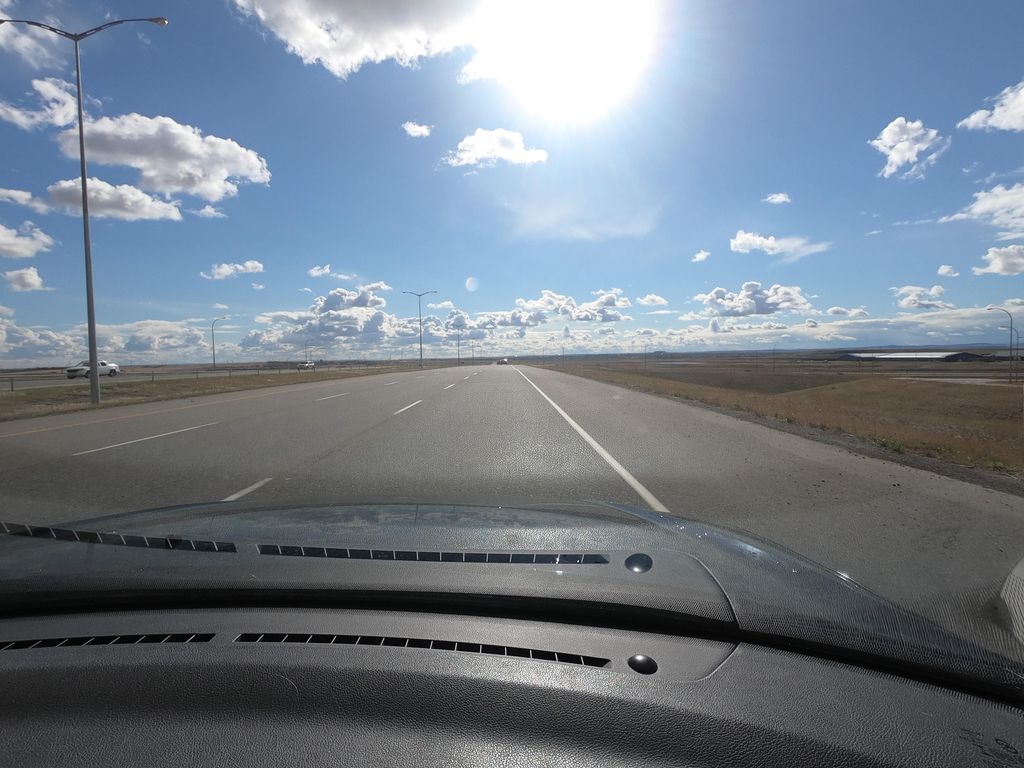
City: calgary